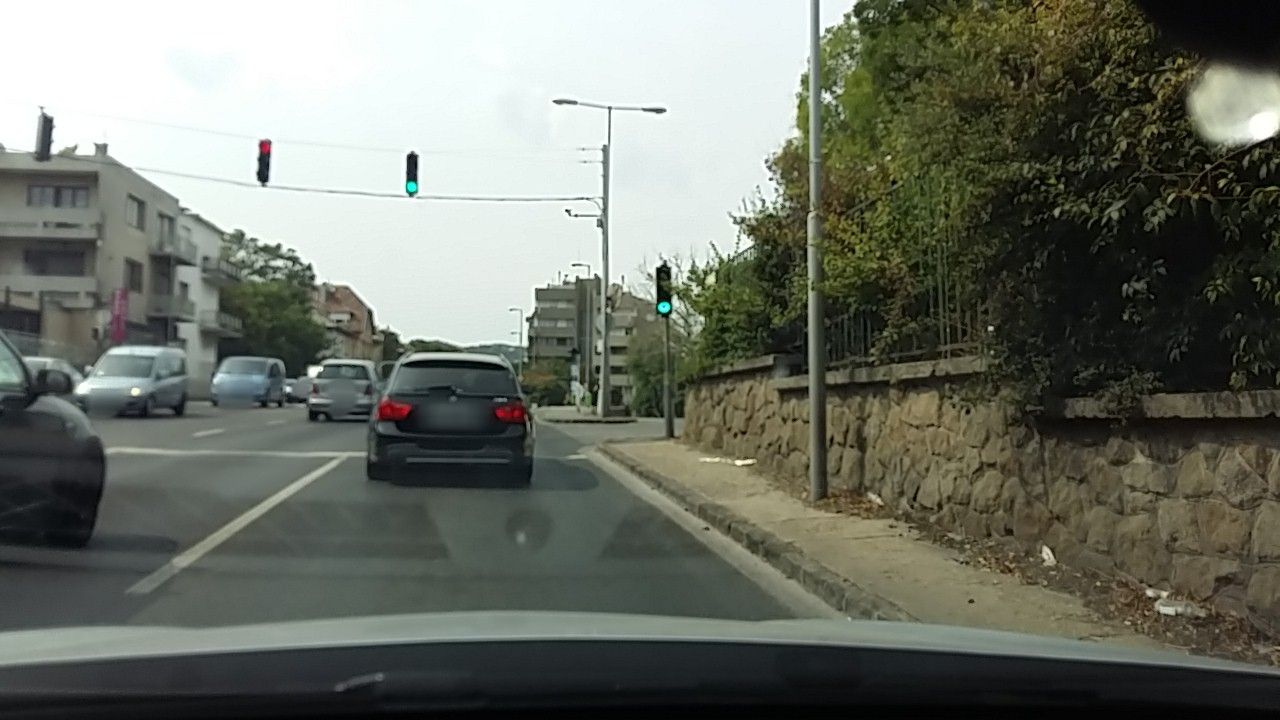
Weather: clear
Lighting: day
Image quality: good
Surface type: driving surface
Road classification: path
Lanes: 2, 3
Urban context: urban centre
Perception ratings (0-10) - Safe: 3.3, Lively: 1.32, Beautiful: 8.01, Boring: 1.78, Depressing: 7.03, Wealthy: 3.21